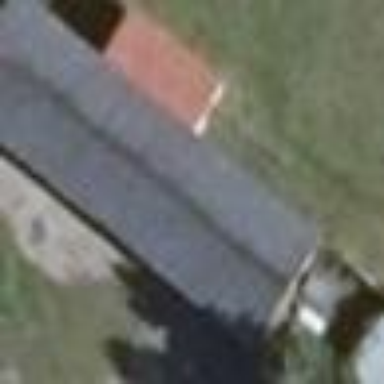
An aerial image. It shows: Farm auxiliary building with flat light gray roof.